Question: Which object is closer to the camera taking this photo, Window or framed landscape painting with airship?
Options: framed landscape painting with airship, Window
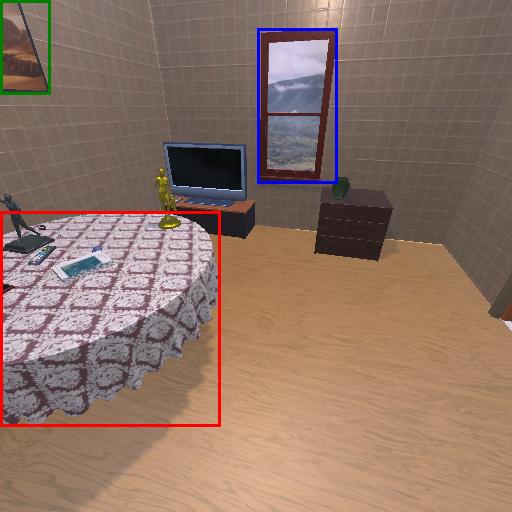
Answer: framed landscape painting with airship